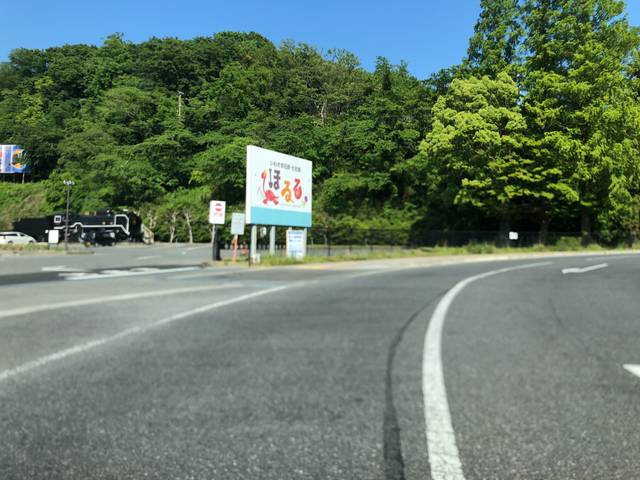
Region: Japan
Coordinates: 37.012, 140.848